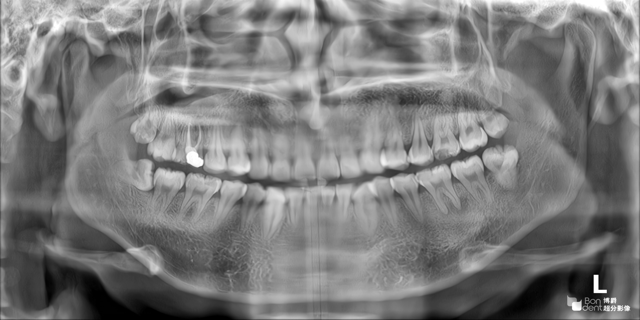
adult